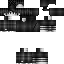
A female skeleton skin with dark skin, wearing brown helmet dressed in a black hoodie and black pants, featuring a closed mouth.